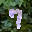
Label: 7